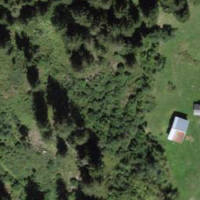
EUNIS habitat code: 44
Species observed at this site:
Prunus padus